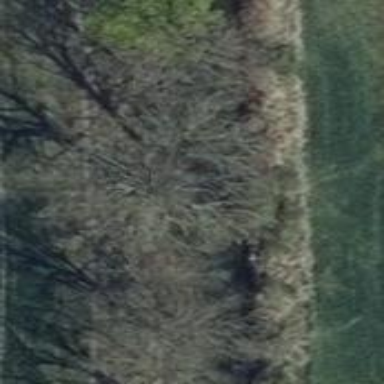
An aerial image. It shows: Row of deciduous broadleaved trees.